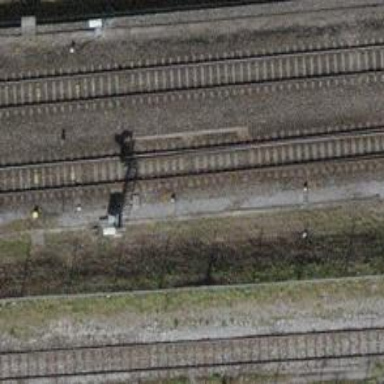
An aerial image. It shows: Railway switch.